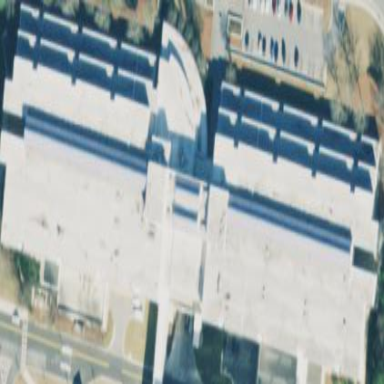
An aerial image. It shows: White government office building. It is public courthouse.